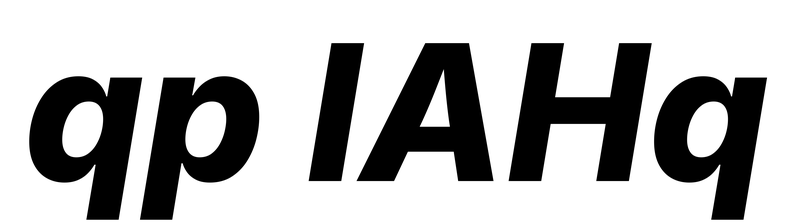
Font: Inter-Italic_ExtraBold_Italic